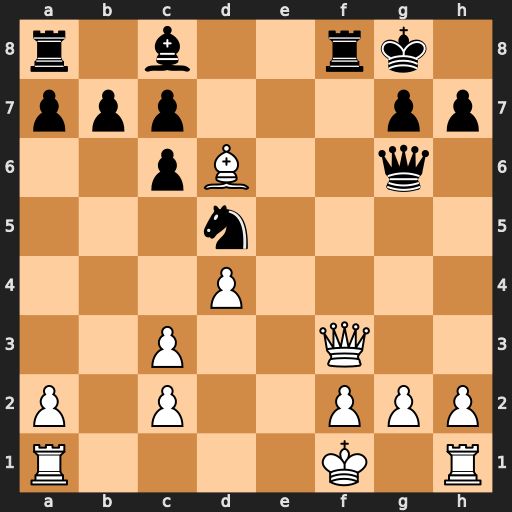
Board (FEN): r1b2rk1/ppp3pp/2pB2q1/3n4/3P4/2P2Q2/P1P2PPP/R4K1R
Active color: w
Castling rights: -
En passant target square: -
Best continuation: Qxf8#